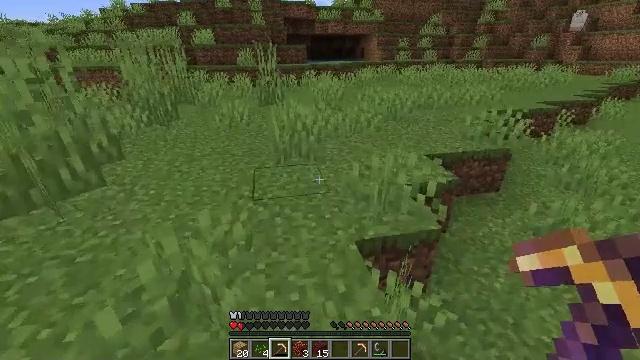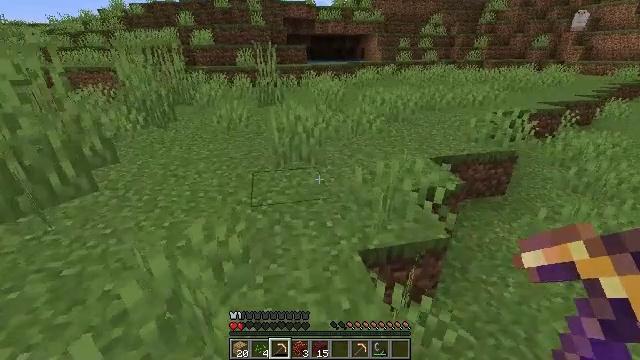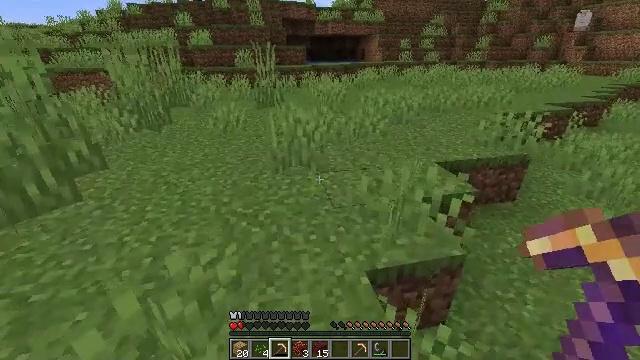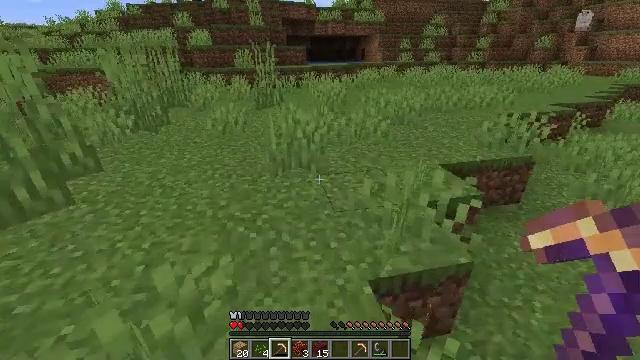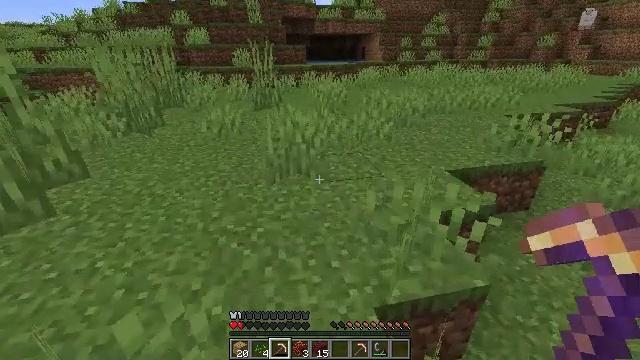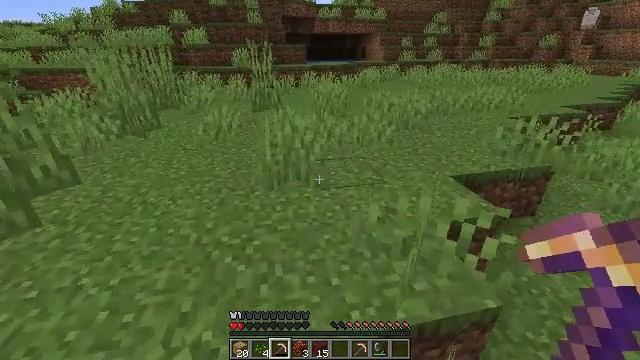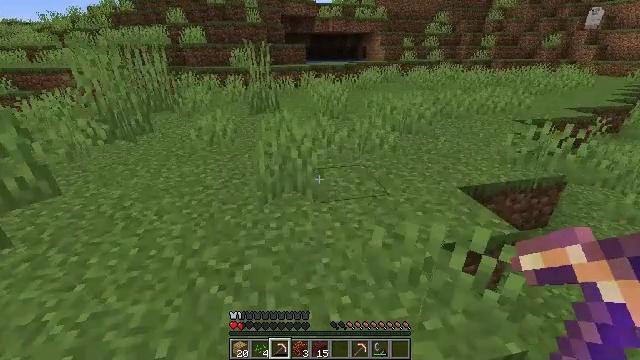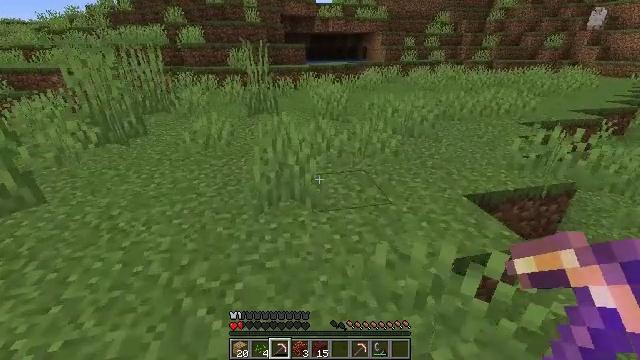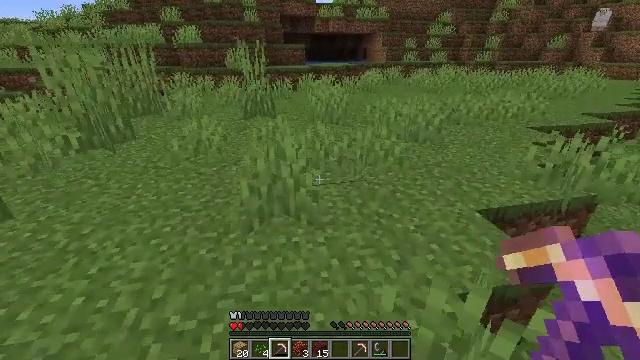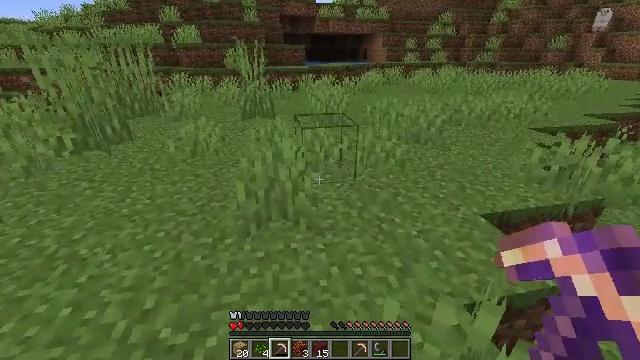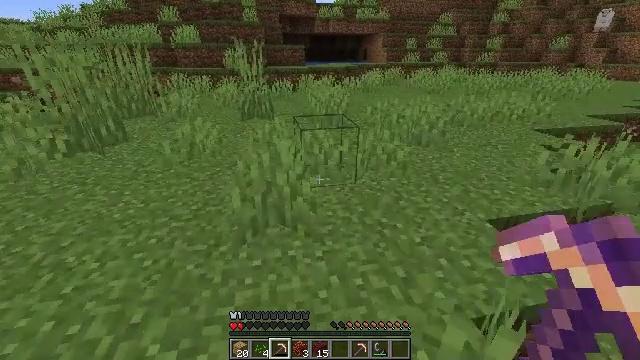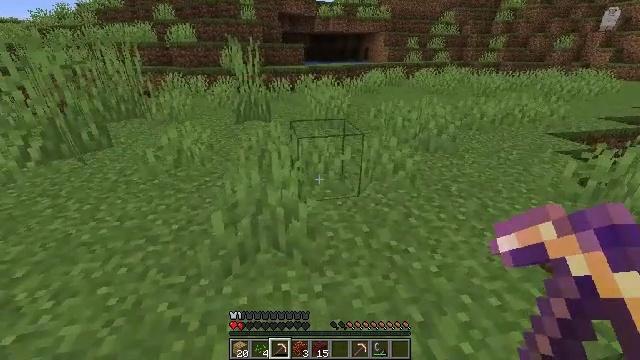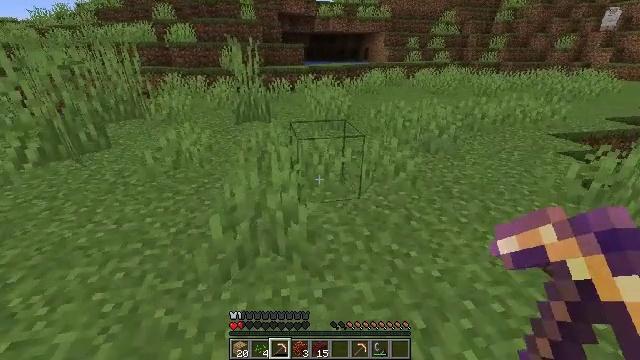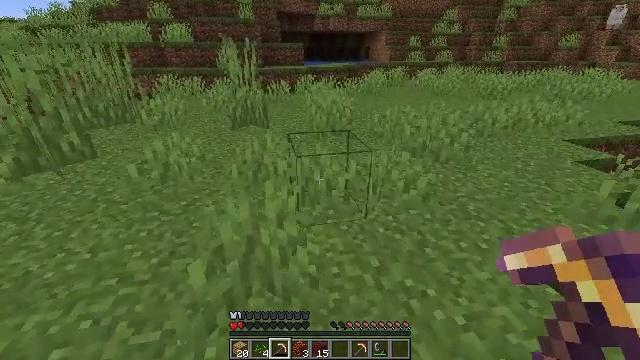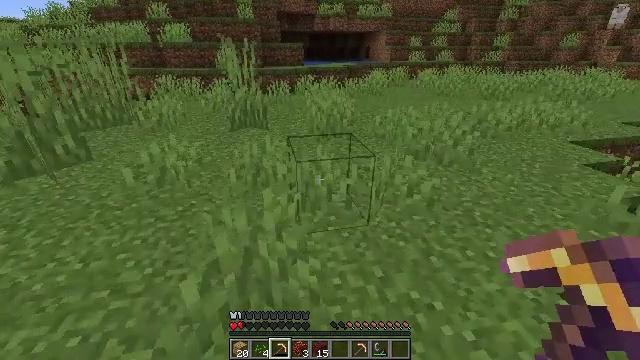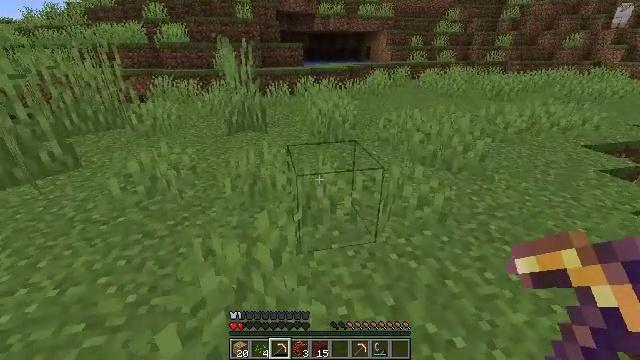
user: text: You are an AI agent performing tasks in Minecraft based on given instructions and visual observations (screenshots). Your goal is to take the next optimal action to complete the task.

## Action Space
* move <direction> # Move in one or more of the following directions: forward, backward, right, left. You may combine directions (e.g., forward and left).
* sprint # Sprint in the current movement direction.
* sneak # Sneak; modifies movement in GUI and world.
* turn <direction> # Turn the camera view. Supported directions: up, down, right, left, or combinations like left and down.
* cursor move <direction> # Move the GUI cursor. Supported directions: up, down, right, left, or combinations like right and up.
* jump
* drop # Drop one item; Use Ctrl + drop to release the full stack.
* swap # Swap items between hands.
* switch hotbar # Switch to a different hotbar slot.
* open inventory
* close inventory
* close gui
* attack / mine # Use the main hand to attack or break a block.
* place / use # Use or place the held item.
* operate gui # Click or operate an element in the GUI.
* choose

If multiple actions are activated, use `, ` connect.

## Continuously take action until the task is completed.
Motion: motion action
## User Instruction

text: Break the stone block.
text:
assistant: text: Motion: move forward
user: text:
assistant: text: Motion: move forward
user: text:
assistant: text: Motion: move forward
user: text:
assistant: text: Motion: move forward
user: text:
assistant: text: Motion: move forward
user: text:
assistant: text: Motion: move forward
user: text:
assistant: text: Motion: move forward
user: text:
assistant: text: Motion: move forward
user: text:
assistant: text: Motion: move forward
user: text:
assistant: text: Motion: move forward
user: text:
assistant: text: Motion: move forward
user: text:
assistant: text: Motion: move forward
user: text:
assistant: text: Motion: move forward
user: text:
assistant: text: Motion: move forward
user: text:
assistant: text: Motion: move forward
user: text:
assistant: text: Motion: no_op
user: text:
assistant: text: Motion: no_op
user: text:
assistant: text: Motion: no_op
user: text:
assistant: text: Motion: no_op
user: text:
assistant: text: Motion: no_op
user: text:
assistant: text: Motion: no_op
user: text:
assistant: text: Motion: no_op
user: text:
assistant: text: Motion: no_op
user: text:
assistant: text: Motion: no_op
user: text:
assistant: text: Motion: no_op
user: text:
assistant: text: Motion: no_op
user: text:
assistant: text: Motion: move forward
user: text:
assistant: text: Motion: move forward
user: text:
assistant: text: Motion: move forward
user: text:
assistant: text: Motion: move forward